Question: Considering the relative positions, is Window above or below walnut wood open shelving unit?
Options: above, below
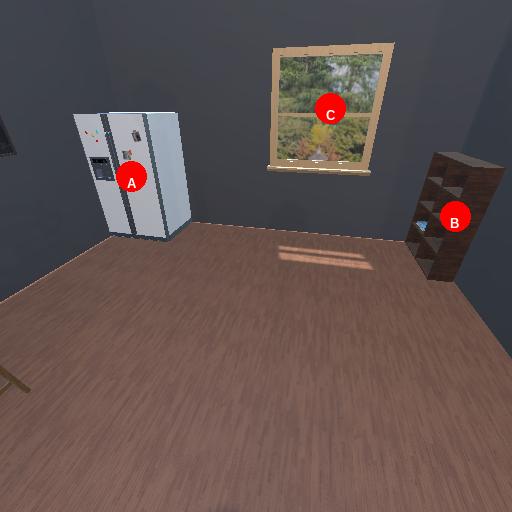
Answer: above